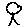
Label: tree